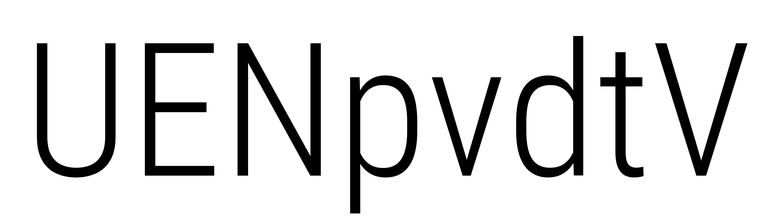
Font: Roboto_Condensed_Light